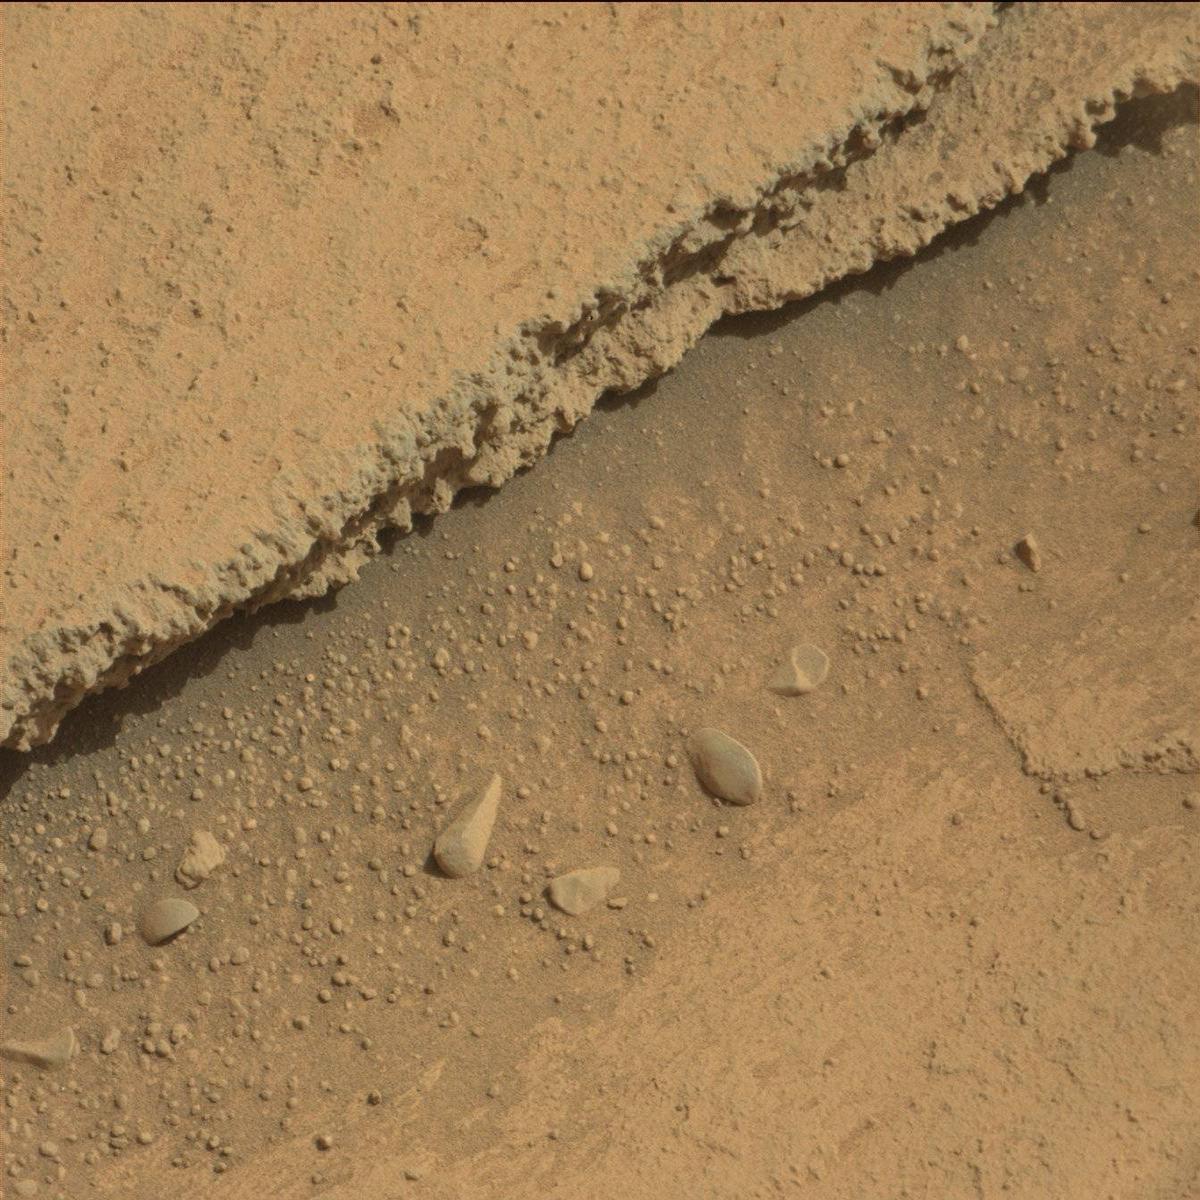
Terrain classes present: Bedrock, Sand / Soil